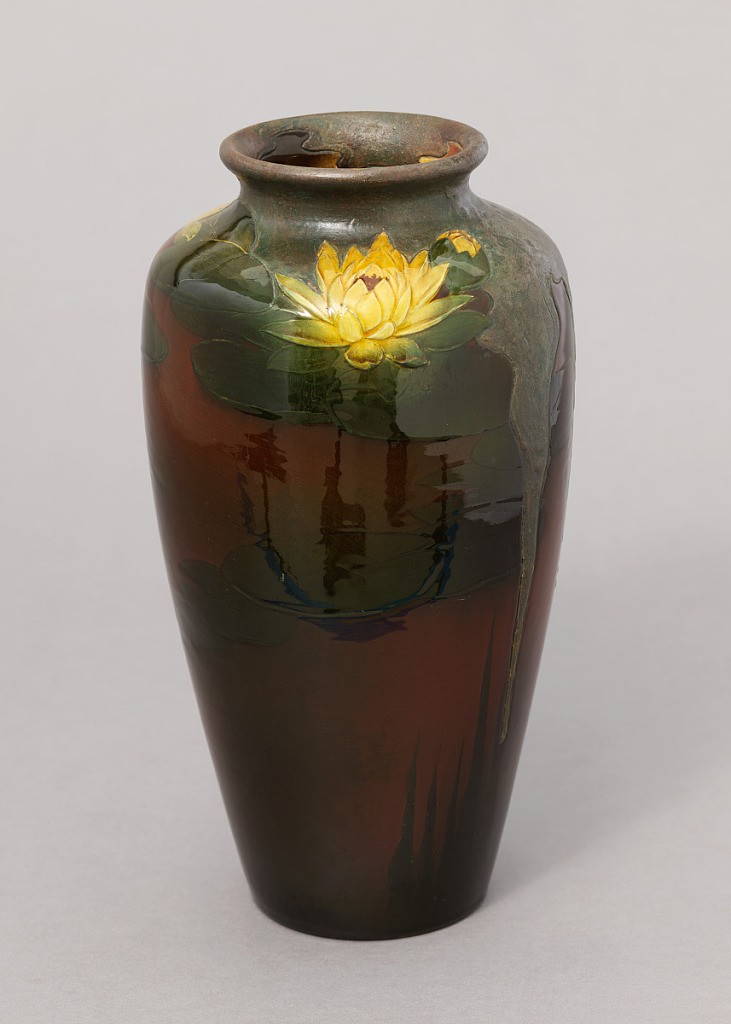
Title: Vase
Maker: Kataro Shirayamadani, Japanese, 1865–1948
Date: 1898
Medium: earthenware, copper
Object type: vase
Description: White earthenware, thrown. Narrow base, gradually expanding until the shoulder, sharply narrowing at the neck, turned out rim; no foot. Decorated with a stylized pond scene with lily pads. Against a reddish-brown ground, water grasses extend upward from the bottom, dark green lily pads are irregularly positioned upon the body with yellow water lilies in various stages of bloom at the shoulder. Starting from the rim, and draping downward are three stalactite-like areas of electro-deposited copper with a green patina. Exterior: underglaze, glaze; fine crackling. Interior and bottom: glaze.